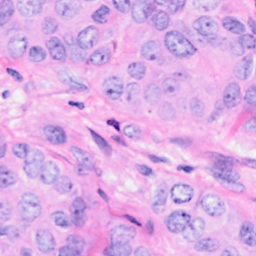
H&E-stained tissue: Breast